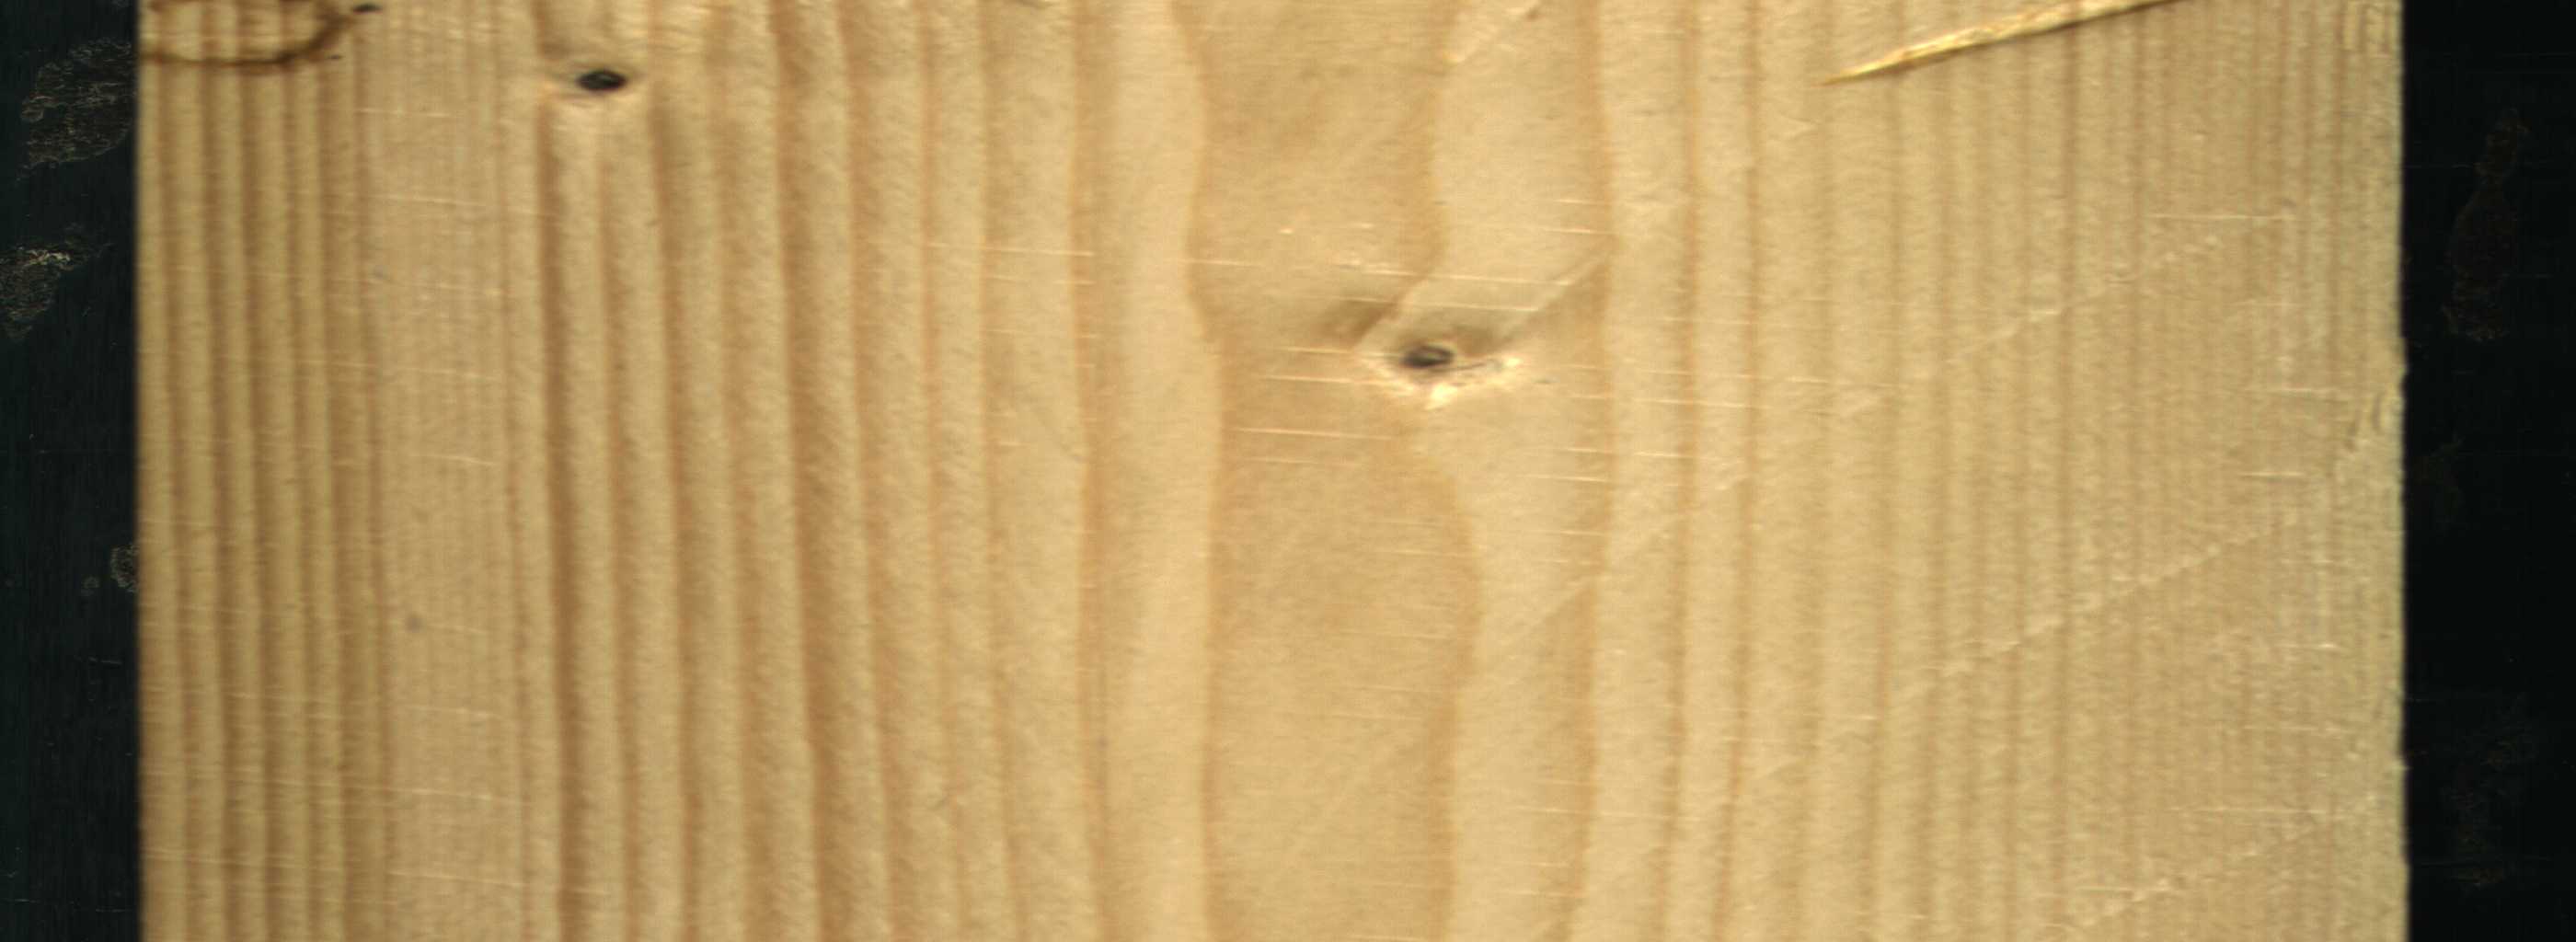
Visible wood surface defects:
Dead_Knot
Live_Knot